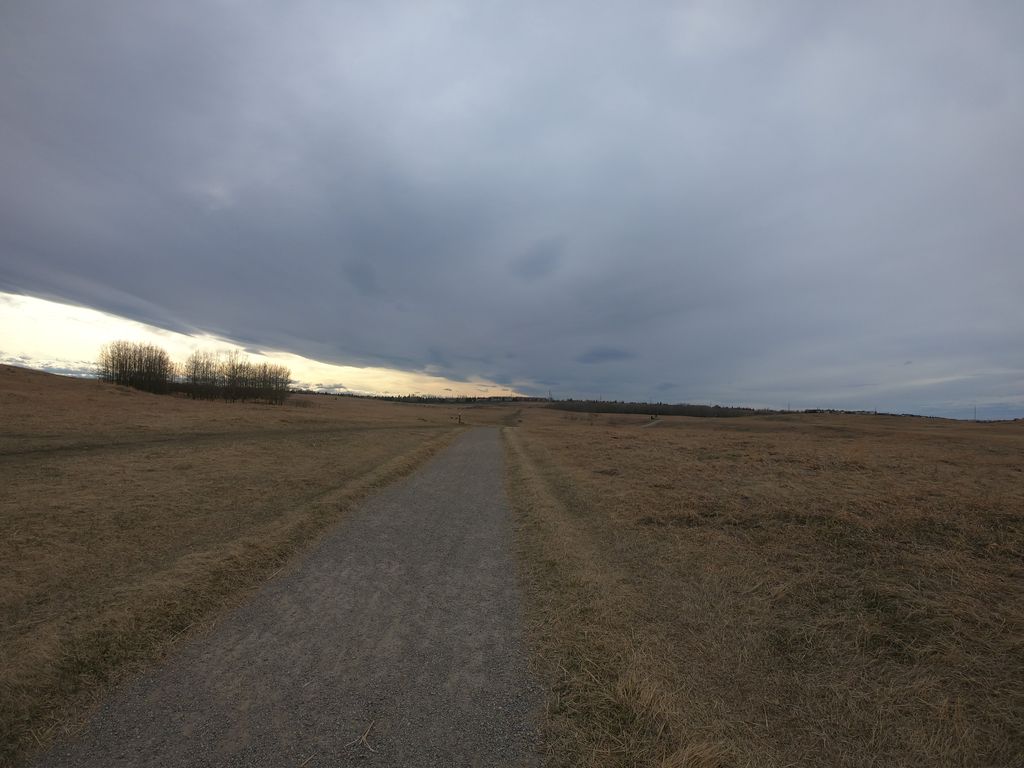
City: calgary